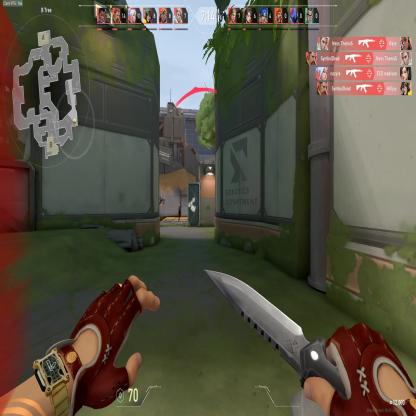
Label: enemy